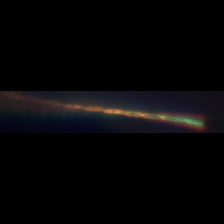
Taxon: Psuedo-nitzschia
Group: Diatoms